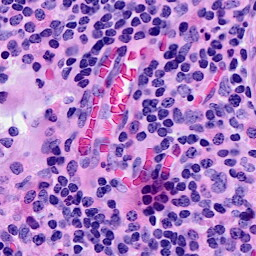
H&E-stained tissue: Breast